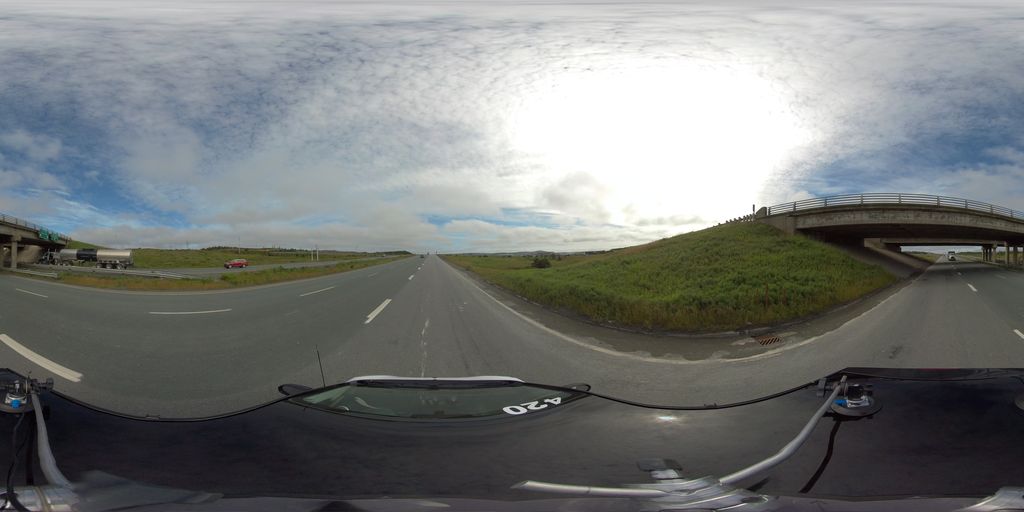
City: st_johns